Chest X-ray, AP view. Patient: 22 years old, sex M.
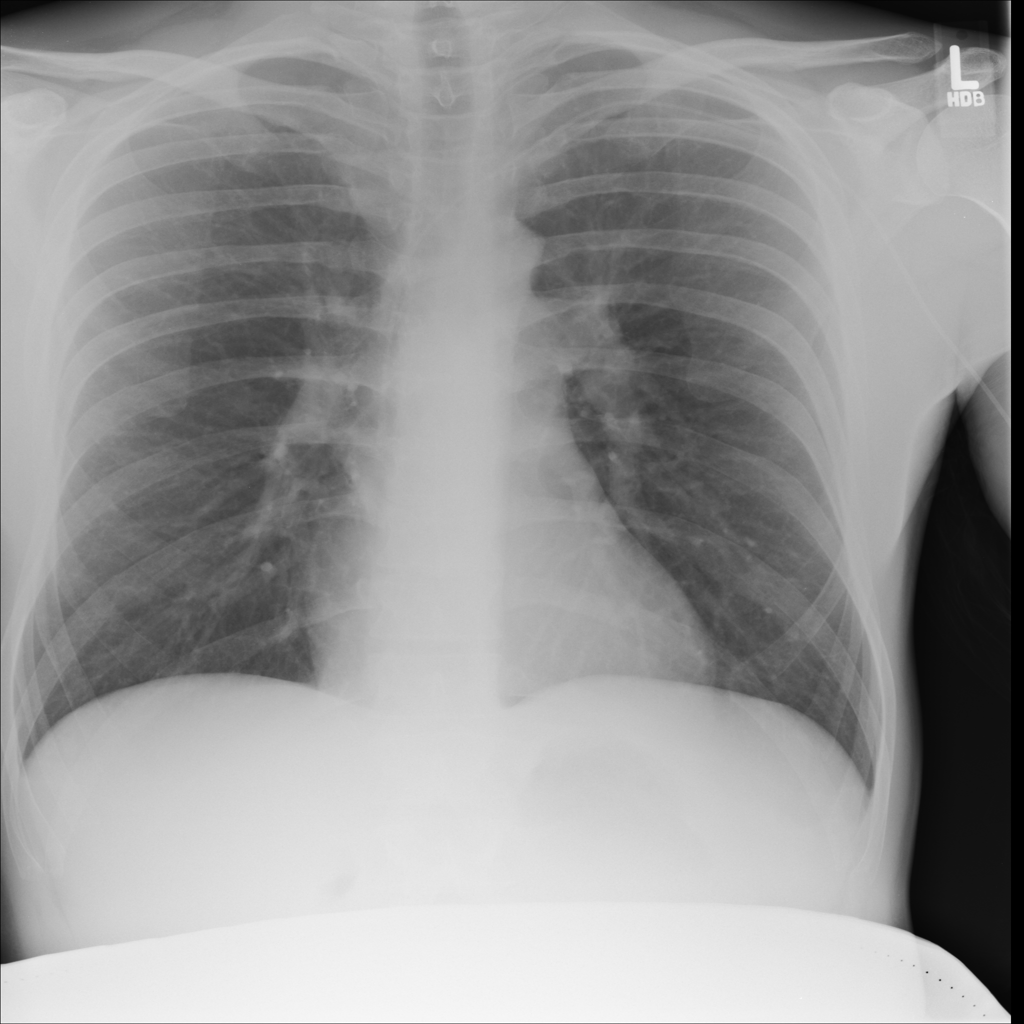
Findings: No Finding